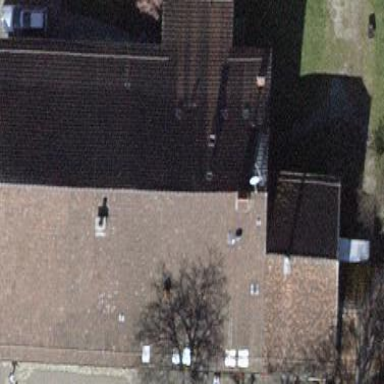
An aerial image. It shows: Restaurant in building.